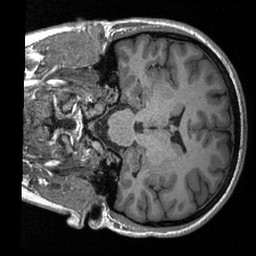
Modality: T1w
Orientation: coronal
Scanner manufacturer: siemens
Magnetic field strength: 3 T
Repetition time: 2.4 s
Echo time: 0.00213 s